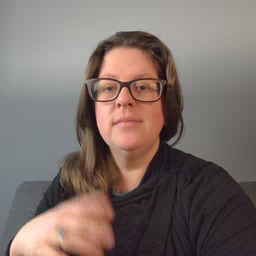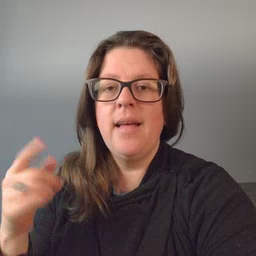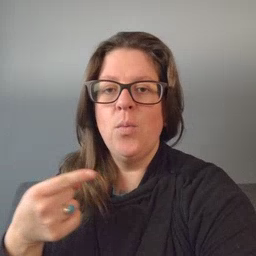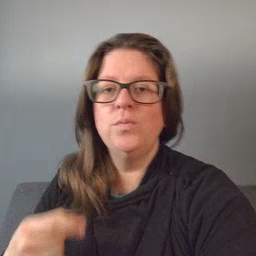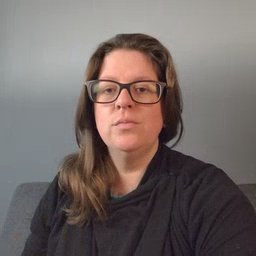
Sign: owie